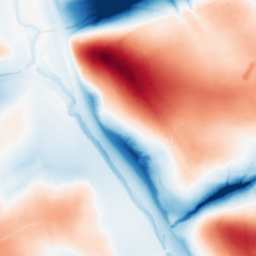
Category: classical
Decomposition family: gaussian_anisotropic
Decomposition parameters: sigma_x: 5
sigma_y: 50
Upsampling method: sinc_blackman
Upsampling parameters: scale: 2
kernel_size: 8
Upsampling scale: 2